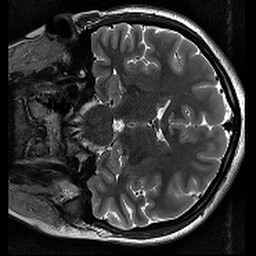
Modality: T2w
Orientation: coronal